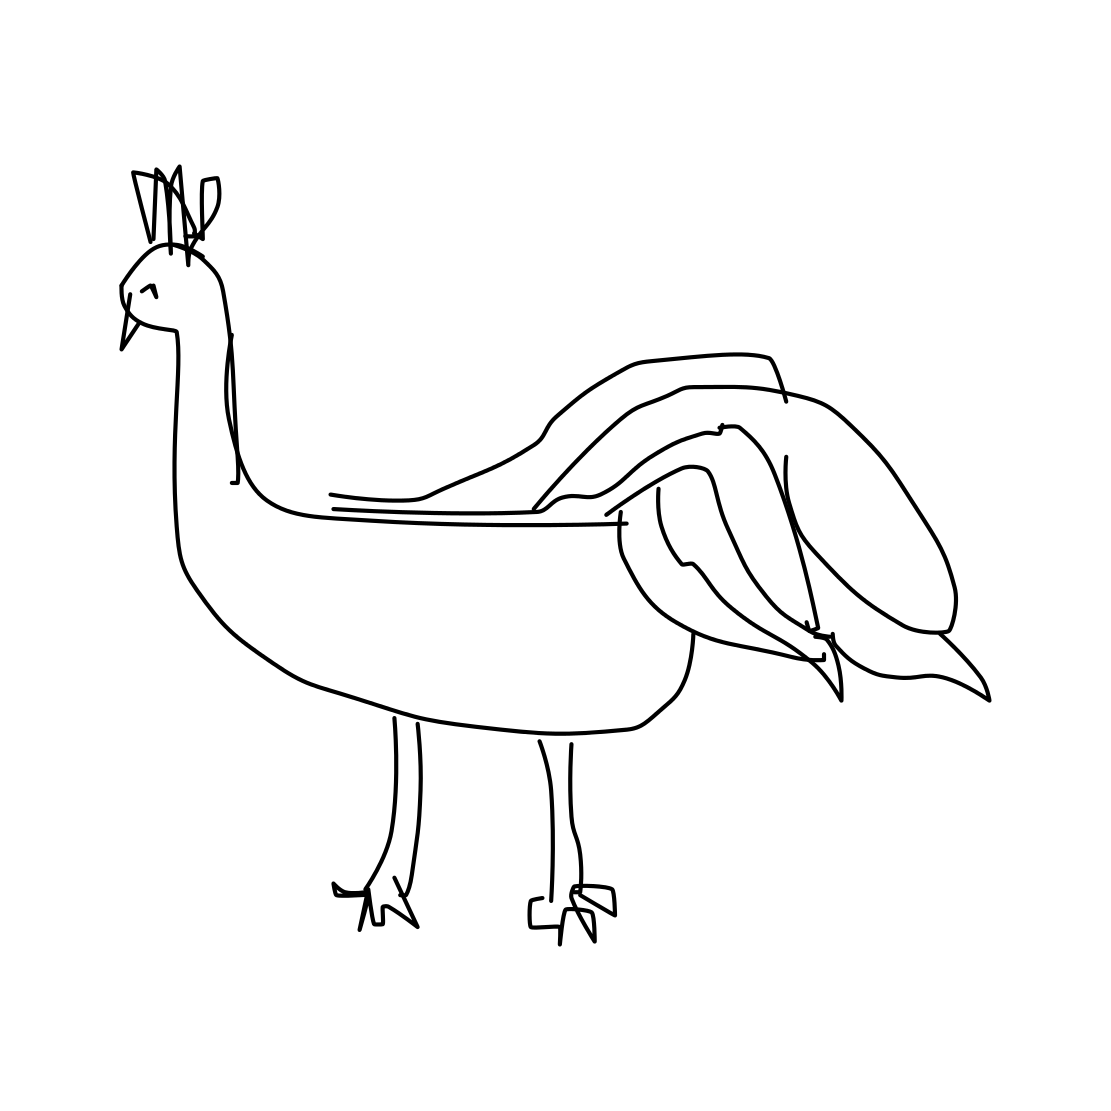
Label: rooster